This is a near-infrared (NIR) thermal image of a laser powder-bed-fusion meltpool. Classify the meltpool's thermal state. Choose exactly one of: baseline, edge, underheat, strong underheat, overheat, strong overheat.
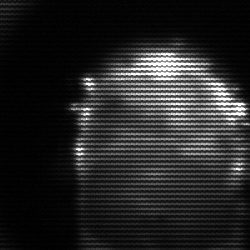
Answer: baseline